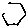
Label: hexagon